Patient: sex M, age 45
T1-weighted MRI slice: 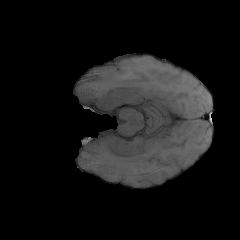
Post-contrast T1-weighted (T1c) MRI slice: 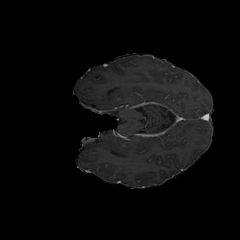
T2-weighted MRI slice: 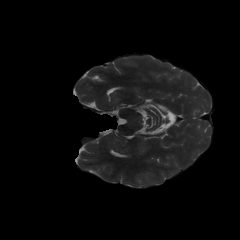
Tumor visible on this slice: no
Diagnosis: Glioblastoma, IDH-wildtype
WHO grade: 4